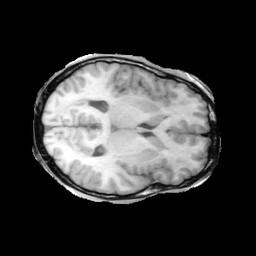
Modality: T1w
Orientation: axial
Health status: ill
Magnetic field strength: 3 T